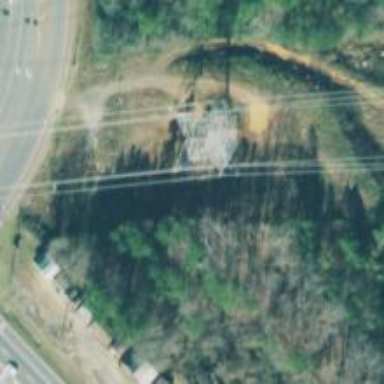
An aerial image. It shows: Lattice structure tower used for power distribution.